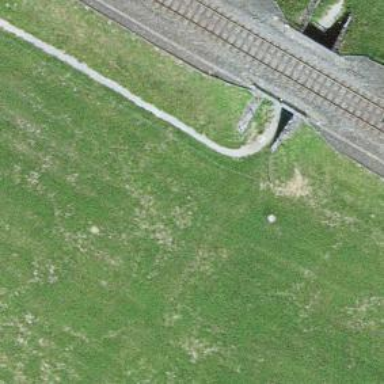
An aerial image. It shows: Path through tunnel.